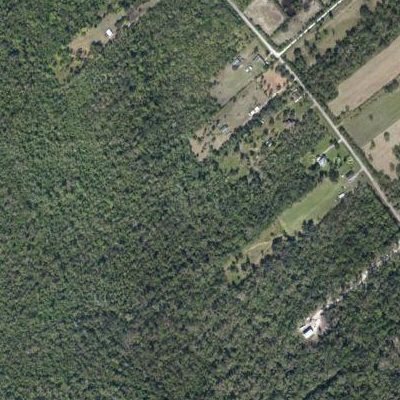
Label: eForest